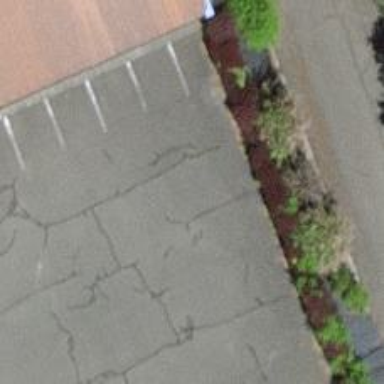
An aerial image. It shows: Parking aisle designated as service road.